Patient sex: F
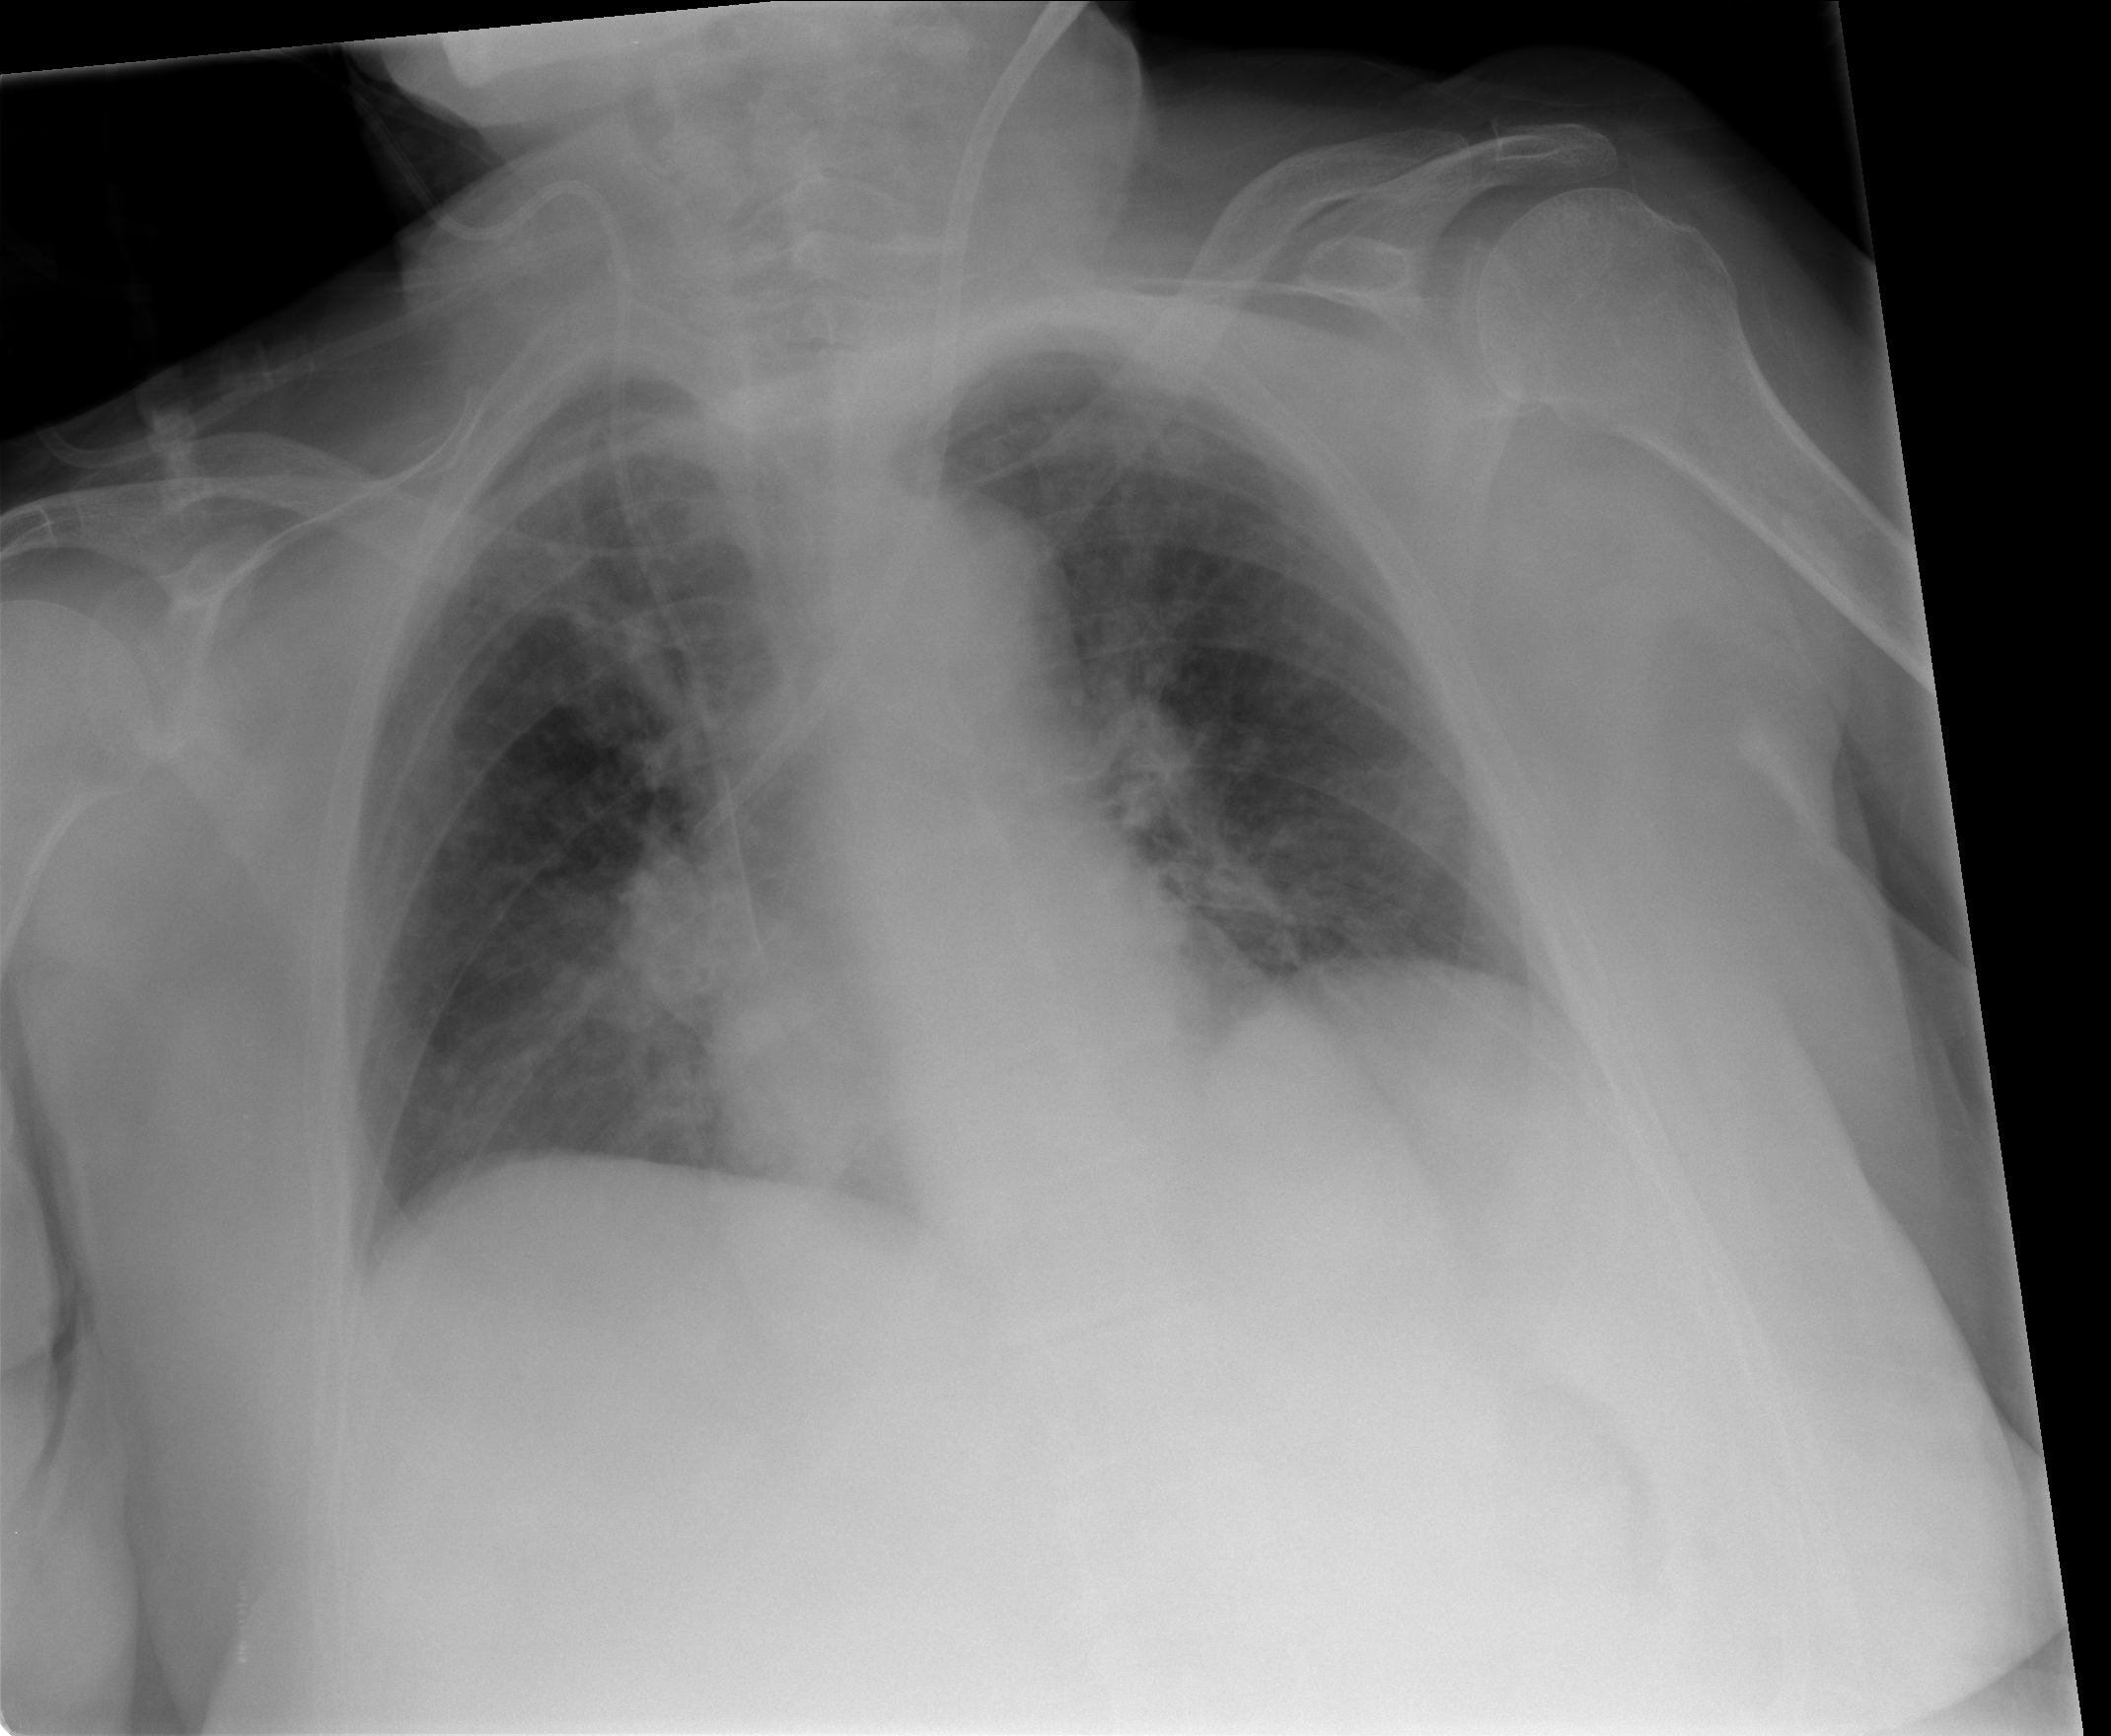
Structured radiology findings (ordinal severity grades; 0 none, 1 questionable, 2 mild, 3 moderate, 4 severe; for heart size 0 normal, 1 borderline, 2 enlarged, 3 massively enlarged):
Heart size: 0
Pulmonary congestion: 2
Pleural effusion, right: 0
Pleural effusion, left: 0
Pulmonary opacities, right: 2
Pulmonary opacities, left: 2
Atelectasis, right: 0
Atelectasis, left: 0